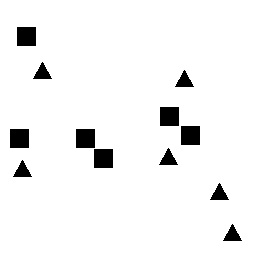
Squares: 6
Triangles: 6
Stars: 0
Total shapes: 12